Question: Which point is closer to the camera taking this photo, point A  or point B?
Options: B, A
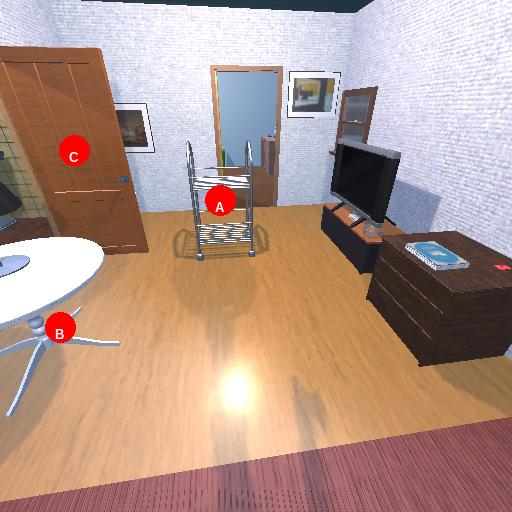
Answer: B